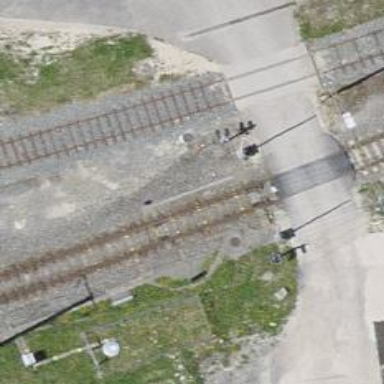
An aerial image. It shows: Single-track electrified railway siding with contact line for service.